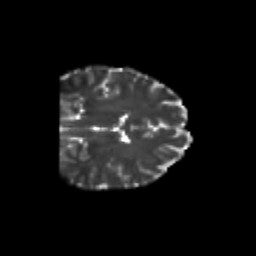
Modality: T2w
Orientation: coronal
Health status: healthy
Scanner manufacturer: philips
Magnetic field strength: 3 T
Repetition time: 6.964 s
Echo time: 0.092 s